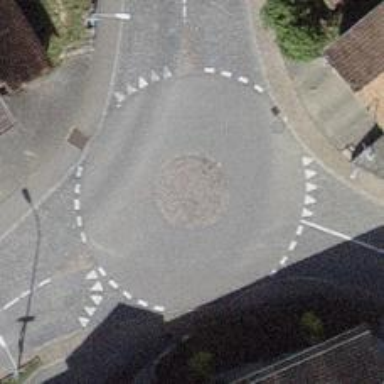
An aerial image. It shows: Mini roundabout on the road.